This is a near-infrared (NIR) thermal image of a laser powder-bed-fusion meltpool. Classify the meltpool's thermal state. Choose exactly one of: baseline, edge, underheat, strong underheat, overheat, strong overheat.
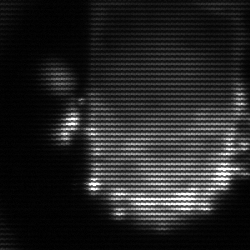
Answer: baseline